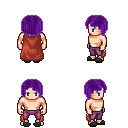
a pixel art fantasy rpg character, male body template, human, light skin, maroon cape, magenta pants, purple pageboy hairstyle, gray slippers, four views (front, back, left, right), 2x2 character sprite sheet, small pixel art, hard edges, no anti-aliasing